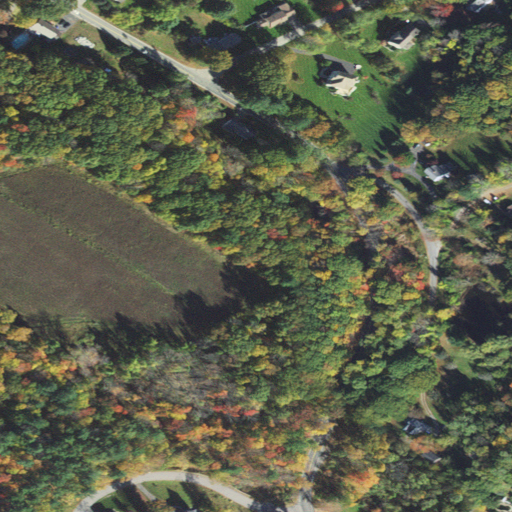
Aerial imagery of ridge(s) in Massachusetts named Bear Hill containing deciduous forest, low intensity development, open development, mixed forest, medium intensity development, woody wetlands, pasture, grassland, and high intensity development